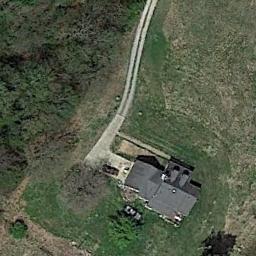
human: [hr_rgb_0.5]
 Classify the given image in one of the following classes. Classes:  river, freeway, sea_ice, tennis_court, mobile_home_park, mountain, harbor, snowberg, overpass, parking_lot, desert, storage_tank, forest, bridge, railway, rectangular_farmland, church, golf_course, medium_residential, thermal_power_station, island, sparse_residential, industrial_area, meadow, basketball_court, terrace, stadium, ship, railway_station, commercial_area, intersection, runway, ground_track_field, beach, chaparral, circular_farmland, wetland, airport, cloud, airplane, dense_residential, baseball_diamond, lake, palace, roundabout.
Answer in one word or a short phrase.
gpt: sparse_residential